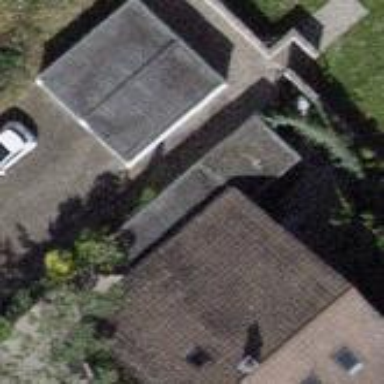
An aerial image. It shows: Parking area with garage boxes.